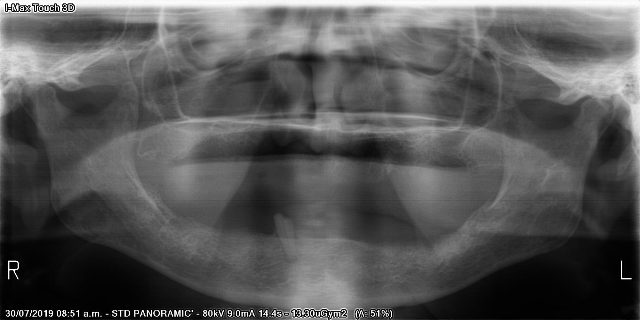
adult